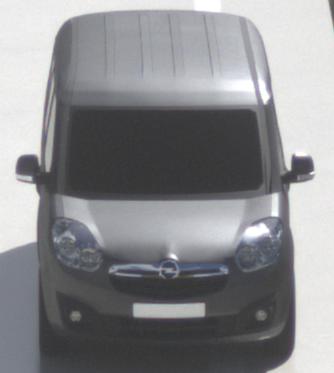
Make: Opel
Model: Combo Combi L1H1 1.4
Detailed model: Combo (D) Combi
Model produced from: 2012/01
Model produced until: 2013/11
Doors: 5
Color: gray
Road condition: wet road
Daytime: midday
Contrast: high contrast